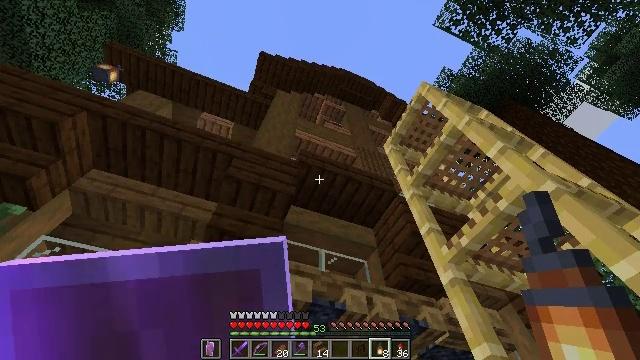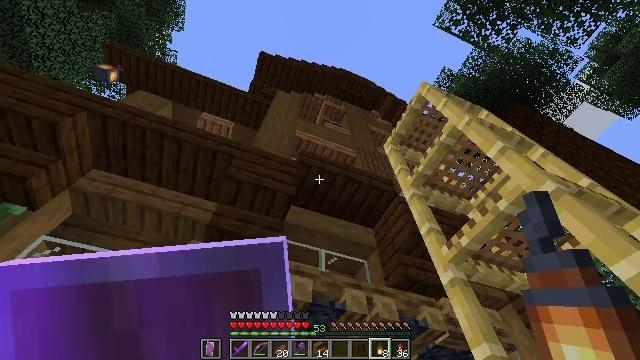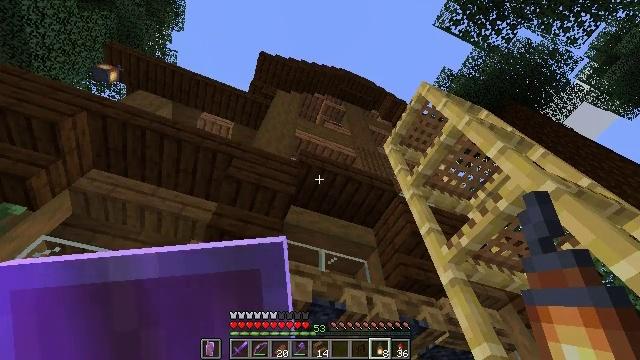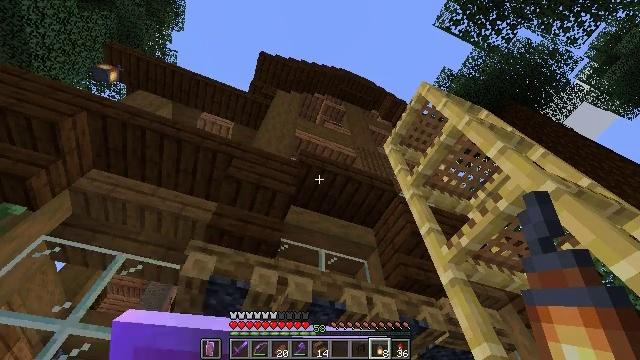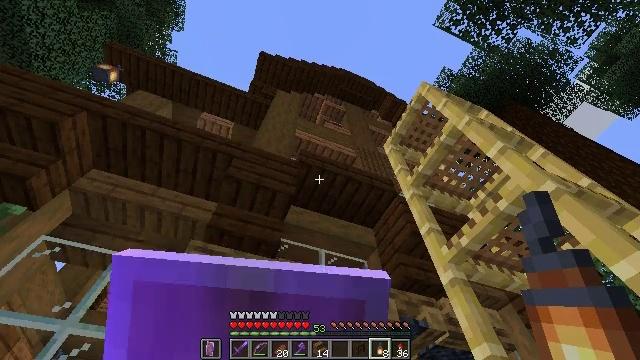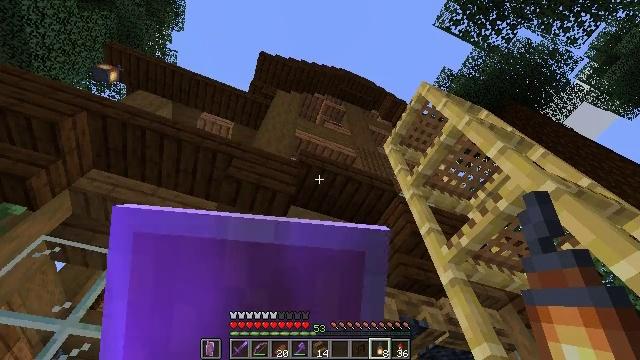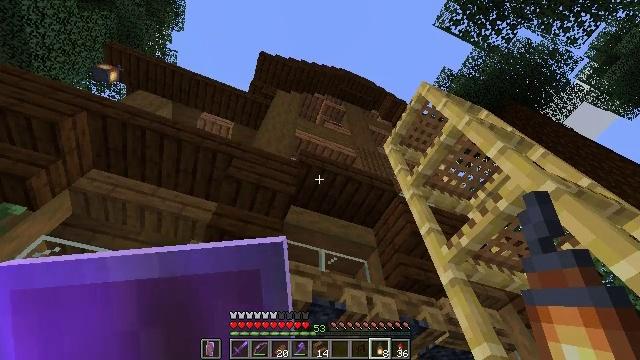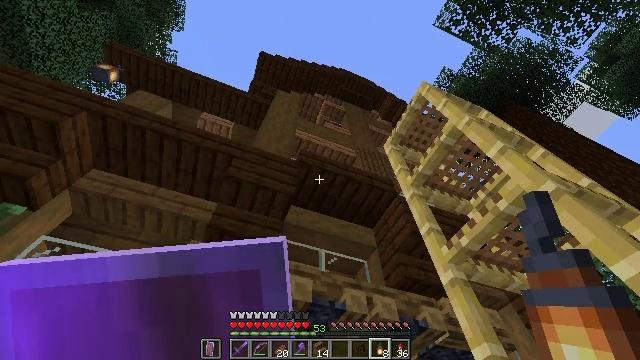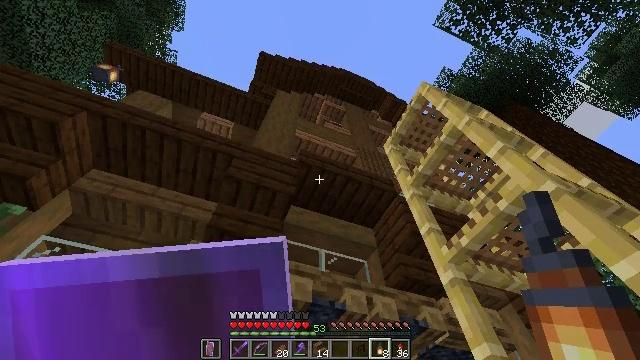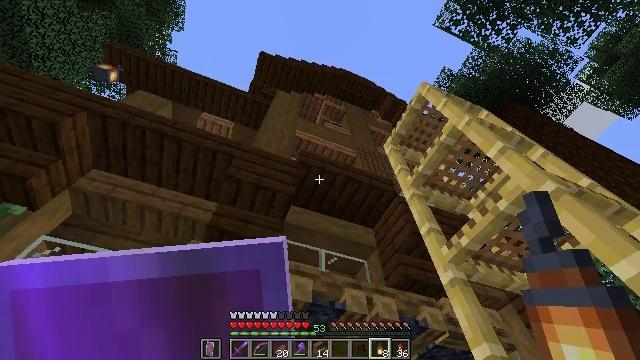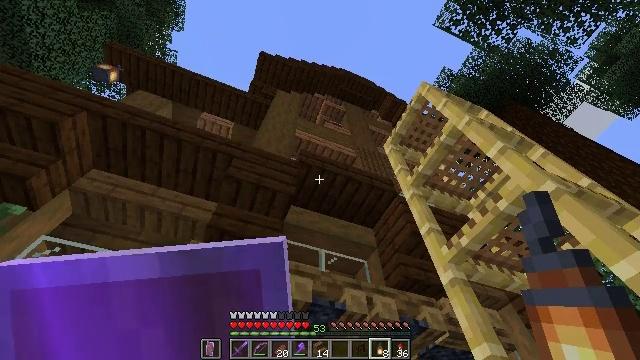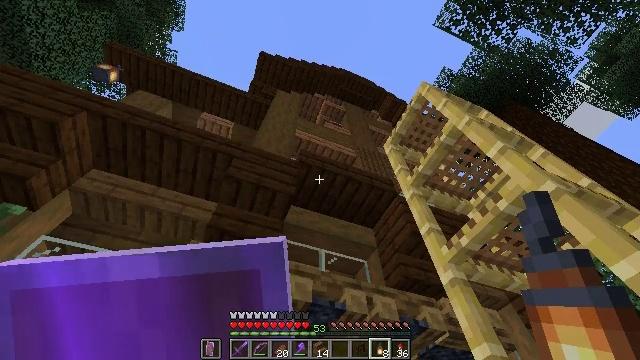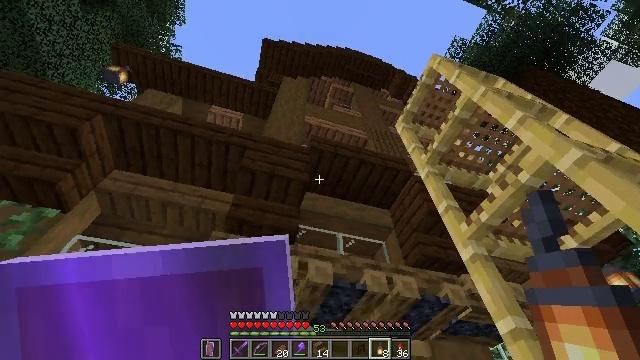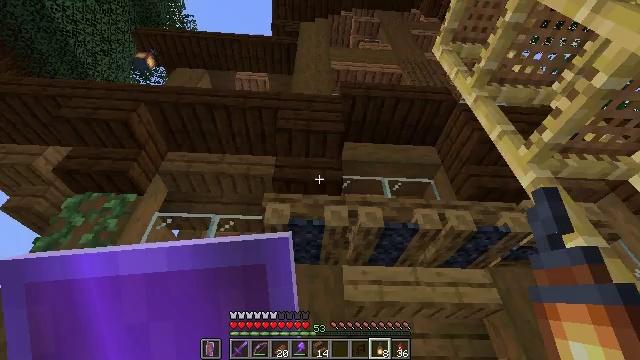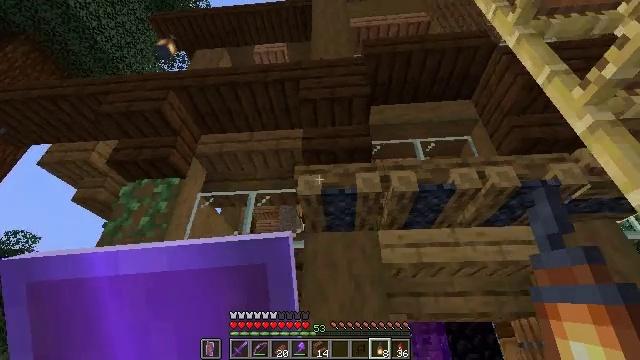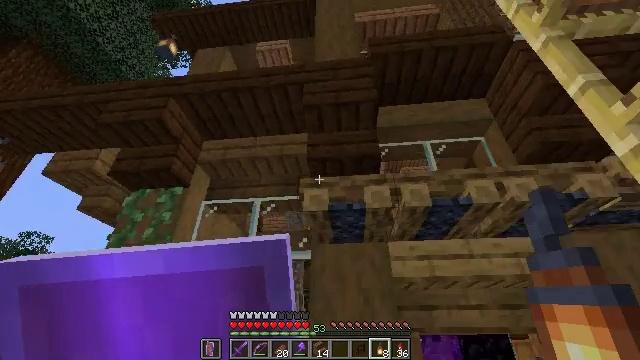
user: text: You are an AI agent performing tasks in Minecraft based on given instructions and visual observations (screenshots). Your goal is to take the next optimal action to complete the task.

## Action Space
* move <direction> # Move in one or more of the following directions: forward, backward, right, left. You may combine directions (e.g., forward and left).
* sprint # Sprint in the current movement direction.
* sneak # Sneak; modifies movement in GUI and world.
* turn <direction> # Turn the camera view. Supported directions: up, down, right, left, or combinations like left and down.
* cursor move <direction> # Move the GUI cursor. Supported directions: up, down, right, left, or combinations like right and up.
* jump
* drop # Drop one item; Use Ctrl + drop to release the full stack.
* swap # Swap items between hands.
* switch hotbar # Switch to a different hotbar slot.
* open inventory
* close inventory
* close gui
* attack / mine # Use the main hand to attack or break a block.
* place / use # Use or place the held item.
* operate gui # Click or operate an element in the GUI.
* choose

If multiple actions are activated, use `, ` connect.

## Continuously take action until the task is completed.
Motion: motion action
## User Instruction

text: Destroy the campfire carefully.
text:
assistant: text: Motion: no_op
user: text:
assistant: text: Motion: no_op
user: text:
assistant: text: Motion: use / place
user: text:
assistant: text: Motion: use / place
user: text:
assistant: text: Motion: use / place
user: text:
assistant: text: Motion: no_op
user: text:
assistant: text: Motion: no_op
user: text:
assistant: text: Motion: no_op
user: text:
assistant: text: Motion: no_op
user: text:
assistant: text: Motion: no_op
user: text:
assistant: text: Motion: no_op
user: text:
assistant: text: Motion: turn left and down
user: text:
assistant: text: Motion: turn left and down
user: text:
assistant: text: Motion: turn left and down
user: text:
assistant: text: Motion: turn left and down, jump
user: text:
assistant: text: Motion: move forward, turn left and down, jump
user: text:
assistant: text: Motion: move forward, turn left and down, jump
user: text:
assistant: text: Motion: move forward
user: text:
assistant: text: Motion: move forward
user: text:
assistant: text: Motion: move forward
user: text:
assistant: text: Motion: move forward
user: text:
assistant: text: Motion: move forward
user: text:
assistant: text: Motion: no_op
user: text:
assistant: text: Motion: no_op
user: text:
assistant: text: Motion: no_op
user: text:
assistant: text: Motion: no_op
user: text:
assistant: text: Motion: no_op
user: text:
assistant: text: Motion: turn right and up
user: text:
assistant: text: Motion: turn right and up
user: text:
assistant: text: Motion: turn right and up